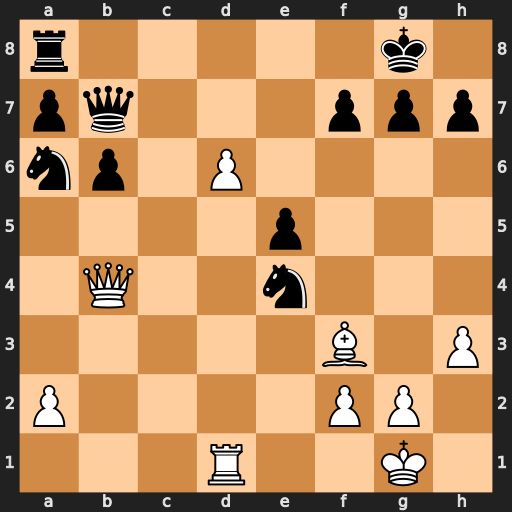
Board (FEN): r5k1/pq3ppp/np1P4/4p3/1Q2n3/5B1P/P4PP1/3R2K1
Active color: w
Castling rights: -
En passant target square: -
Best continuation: d7 Qc7 Qe7 Qd8 Qxe5